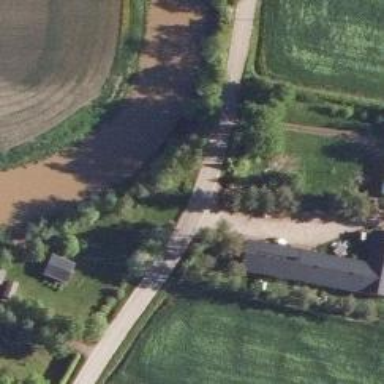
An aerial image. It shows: Farmyard area.